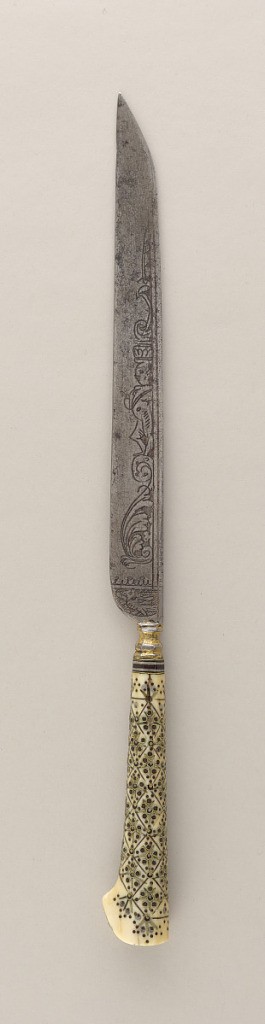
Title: Knife
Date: ca. 1600
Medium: steel, bone, brass, wood
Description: Elongated blade with straight cutting edge, upper edge tapering downward to the point, engraved with profile scrolled pattern on both sides; at bolster coverse with eagle, reverse with fleur-de-lis. Handle similar to 1985-103-39.